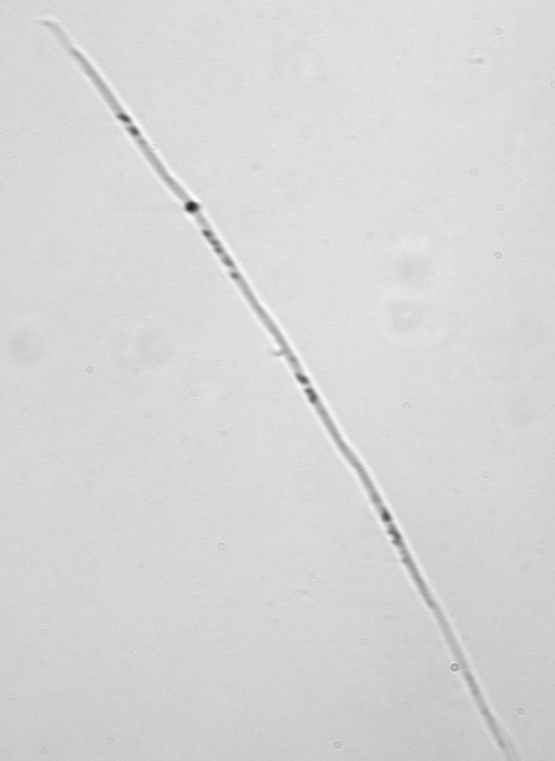
Label: Pseudo-nitzschia